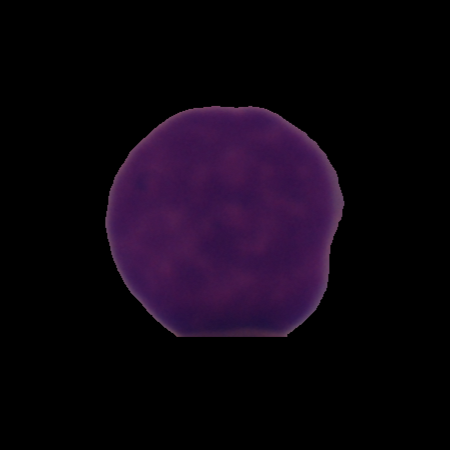
Label: cancer